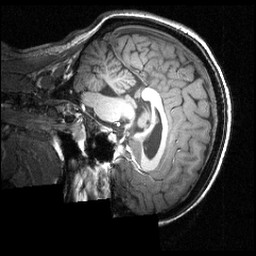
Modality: T1w
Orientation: sagittal
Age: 23
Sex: female
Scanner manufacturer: siemens
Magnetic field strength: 3.951 T
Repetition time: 1.5 s
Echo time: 0.00335 s